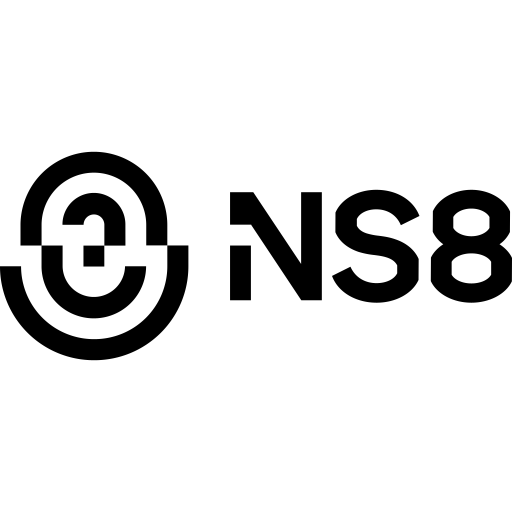
Tags: icon, FontAwesome, fa-icon, brand, ns8